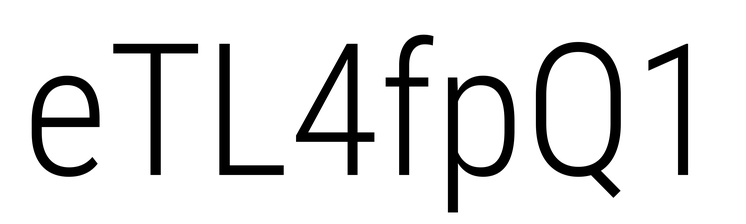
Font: Roboto_Condensed_Light